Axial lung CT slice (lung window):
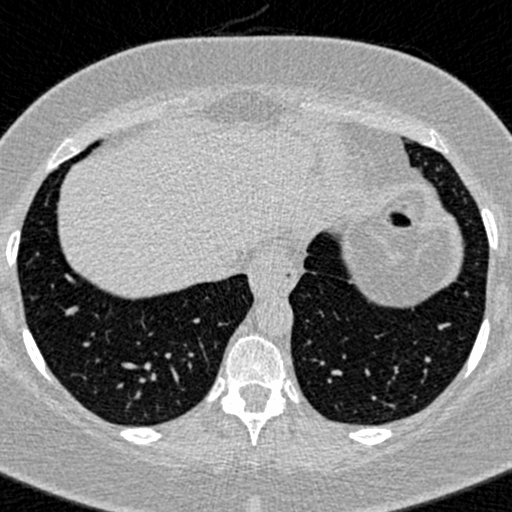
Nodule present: no